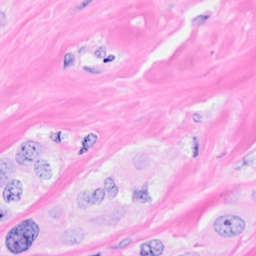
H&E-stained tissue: Breast